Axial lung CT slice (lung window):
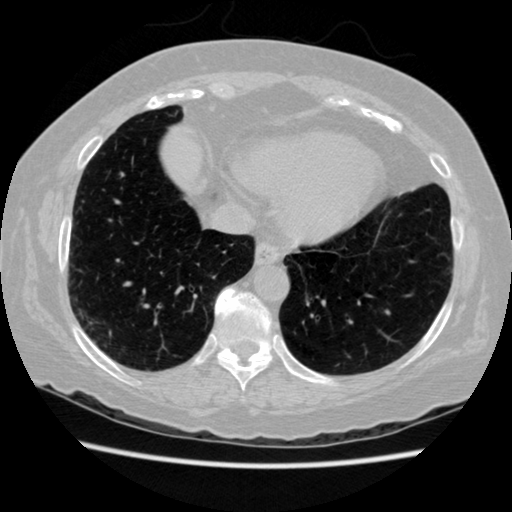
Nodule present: no